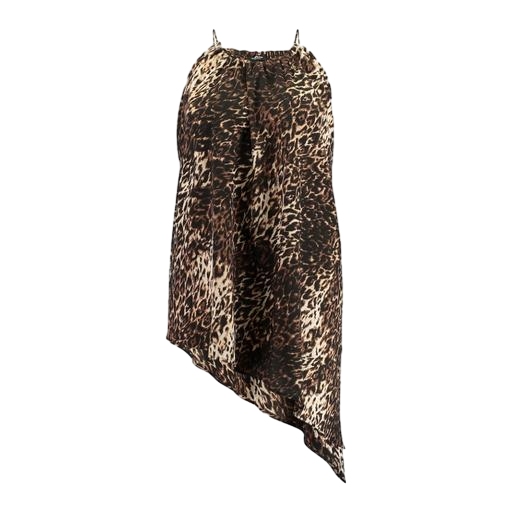
brown leopard-print sleeveless blouse, luxury high neck leopard print, leopard pocket, white background